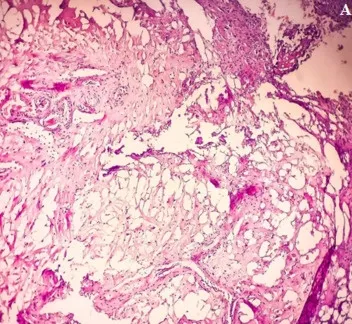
Hemalun eosine of bladder showing a benign proliferation of mature adipose tissue, there are no mitotic figures in specimen suggesting, malignancy, magnification x 25.
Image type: pathology (h&e)